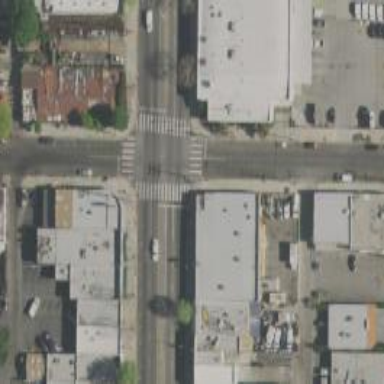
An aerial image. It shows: Crossing road.